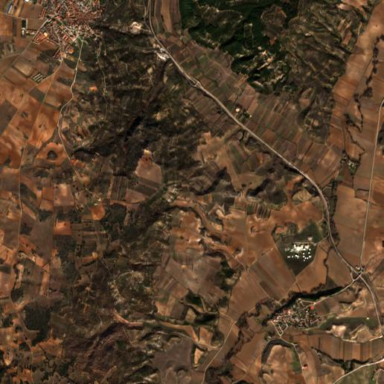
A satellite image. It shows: Olive tree orchard.